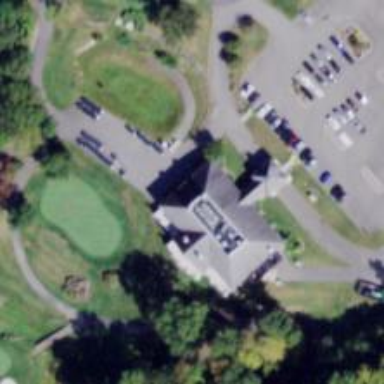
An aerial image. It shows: Golf course.